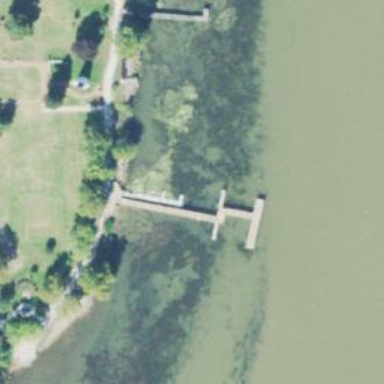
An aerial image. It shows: Pier located along footway.